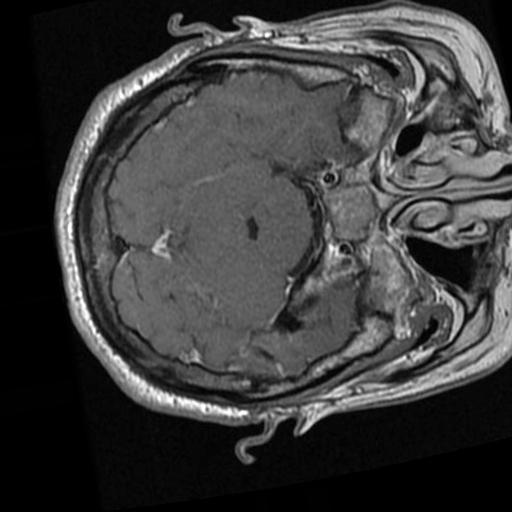
Label: brain_tumor